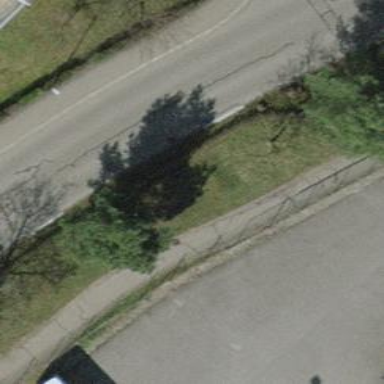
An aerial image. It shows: Urban tree with needle-leaved evergreen.